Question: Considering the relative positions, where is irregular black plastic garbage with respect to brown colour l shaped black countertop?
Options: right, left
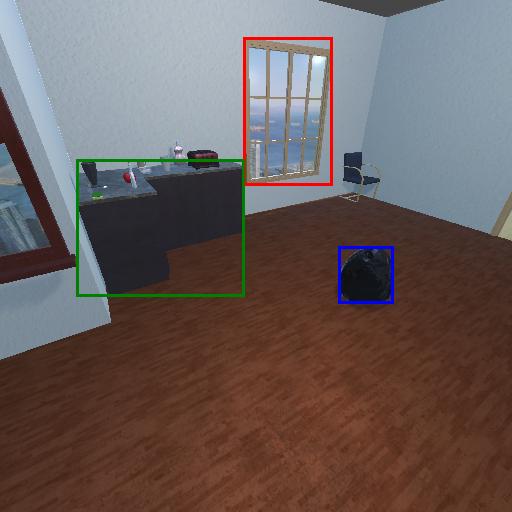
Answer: right